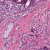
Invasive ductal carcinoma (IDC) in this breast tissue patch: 1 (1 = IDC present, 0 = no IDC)